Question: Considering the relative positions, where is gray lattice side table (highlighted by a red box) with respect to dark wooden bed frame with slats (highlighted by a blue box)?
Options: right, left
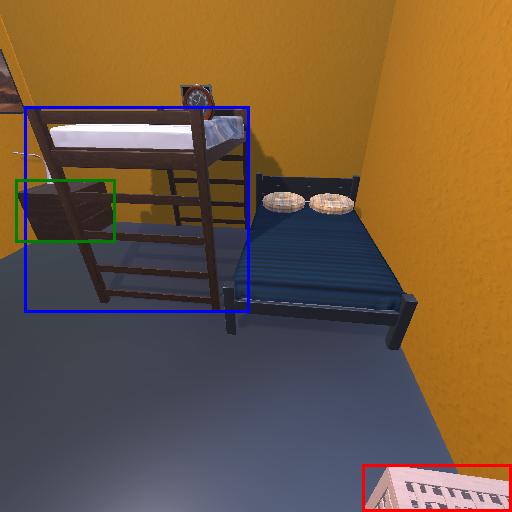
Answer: right